Question: After I search a lot of questions and answers, no good result.
So I have to ask it here:
I want to add a Search Bar below the navigation bar.
This search bar should be fixed.
Just like contacts on iOS7 below.

Can any one help me to figure it out?
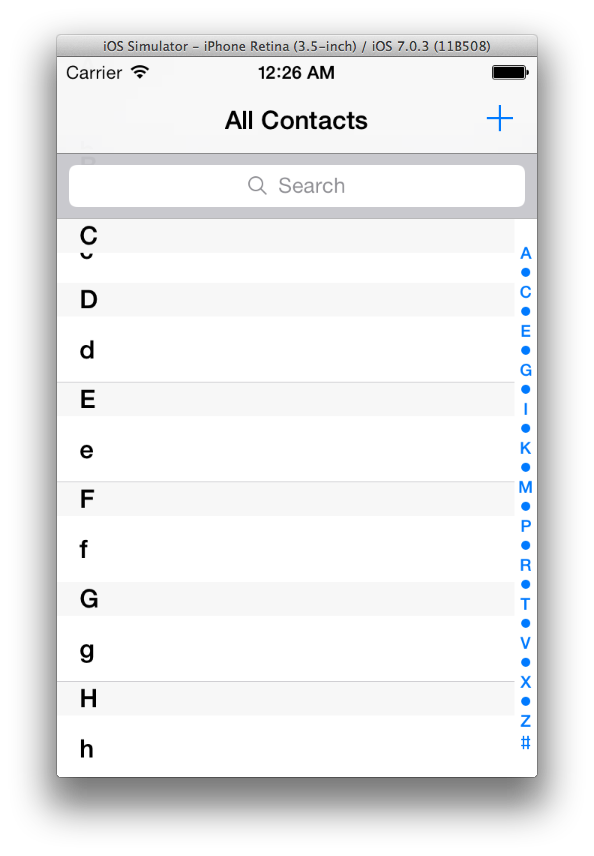
Answer: You have a view controller. It has a main view. Inside that main view is a search bar (UISearchBar) and, below that, a table view (UITableView).
Your view controller is embedded in a navigation controller (UINavigationController).
'''
UINavigationController
MyViewController (UINavigationController) - child of the navigation controller
UIView - main view of MyViewController
|--- UISearchBar (subview of UIView)
|
|--- UITableView (another subview of UIView)
'''